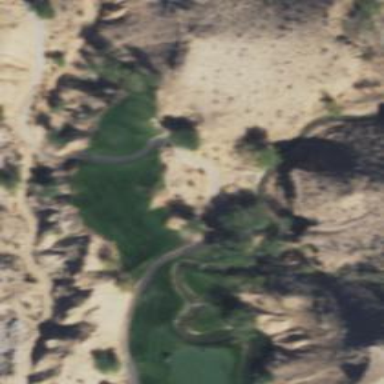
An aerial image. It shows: Service road used as golf cart path.